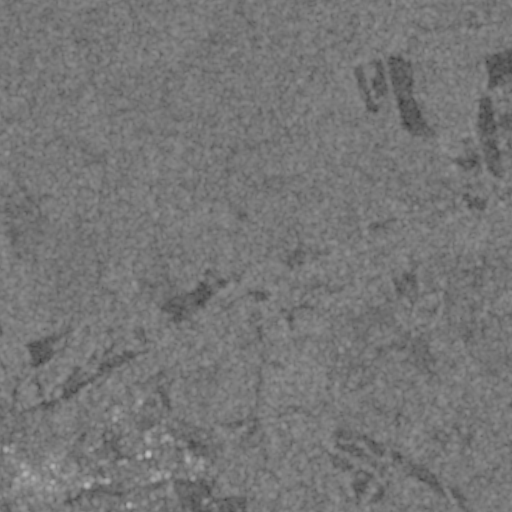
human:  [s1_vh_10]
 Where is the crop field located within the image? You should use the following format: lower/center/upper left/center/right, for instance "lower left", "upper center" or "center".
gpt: The crop field is located in the upper right of the image.
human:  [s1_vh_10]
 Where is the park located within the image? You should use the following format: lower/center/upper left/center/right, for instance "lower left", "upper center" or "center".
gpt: The park is located in the lower left of the image.
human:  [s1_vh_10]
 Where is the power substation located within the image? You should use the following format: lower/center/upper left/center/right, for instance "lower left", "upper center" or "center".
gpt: The power substation is located in the lower left of the image.
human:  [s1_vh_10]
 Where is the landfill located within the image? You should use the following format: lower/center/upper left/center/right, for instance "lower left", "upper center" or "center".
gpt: There is no landfill in the image.

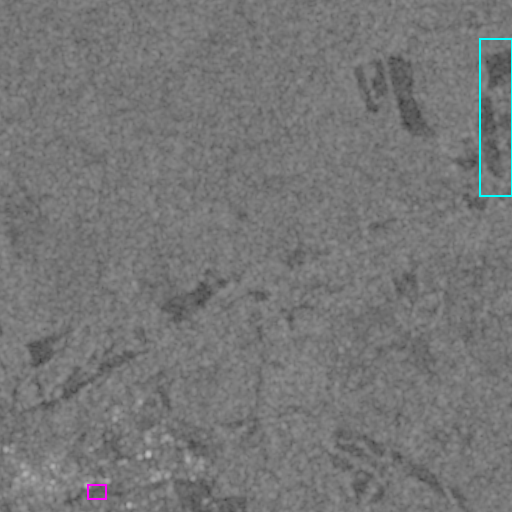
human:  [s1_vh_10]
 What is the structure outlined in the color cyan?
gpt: The structure outlined in cyan is a crop field.
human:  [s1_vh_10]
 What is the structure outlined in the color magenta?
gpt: The structure outlined in magenta is a park.
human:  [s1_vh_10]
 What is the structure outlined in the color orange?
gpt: There is no orange outline.